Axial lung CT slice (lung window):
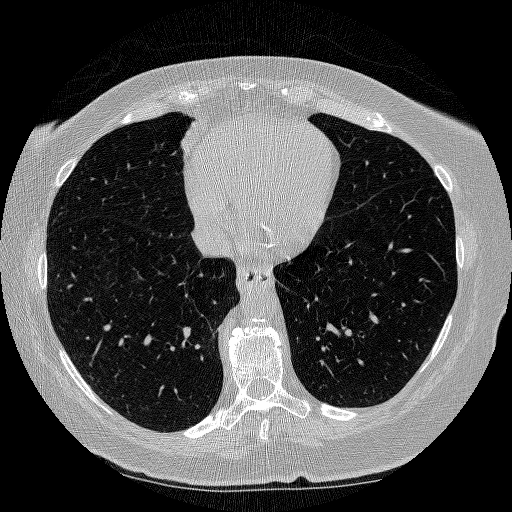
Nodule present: no